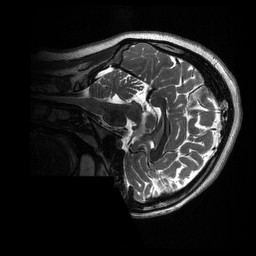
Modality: T2w
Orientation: sagittal
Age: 23
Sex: female